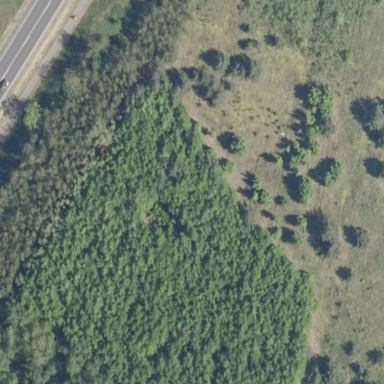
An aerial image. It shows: Patch of scrub vegetation.